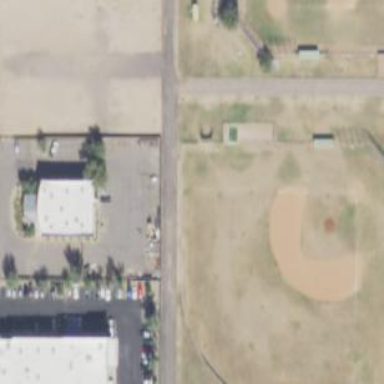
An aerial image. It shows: Baseball pitch for leisure and sports activities.